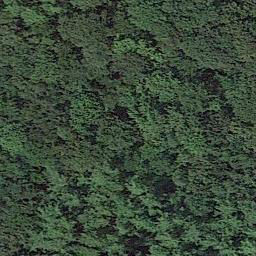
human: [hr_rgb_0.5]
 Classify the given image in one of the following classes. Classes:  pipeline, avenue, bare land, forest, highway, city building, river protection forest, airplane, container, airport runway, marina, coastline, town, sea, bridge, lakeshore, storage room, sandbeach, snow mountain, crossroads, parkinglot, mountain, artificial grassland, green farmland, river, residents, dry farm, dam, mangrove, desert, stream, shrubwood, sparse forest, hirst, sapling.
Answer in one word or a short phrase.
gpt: forest